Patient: sex F, age 60
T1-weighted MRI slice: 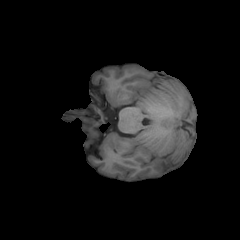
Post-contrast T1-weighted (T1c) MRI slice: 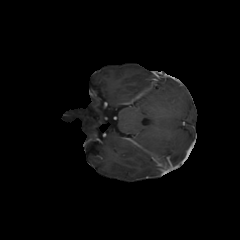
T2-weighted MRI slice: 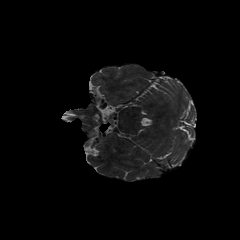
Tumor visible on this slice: no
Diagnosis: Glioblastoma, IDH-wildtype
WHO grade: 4